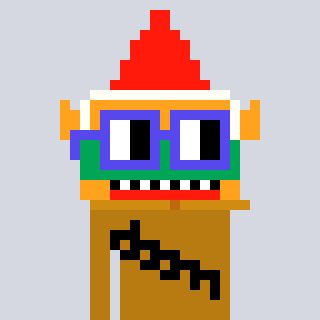
a pixel art character with square blue glasses, a gnome-shaped head and a gold-colored body on a cool background